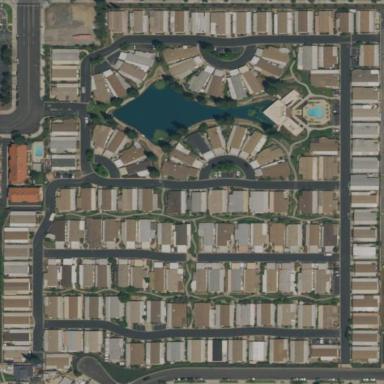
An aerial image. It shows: Residential area known as trailer park.